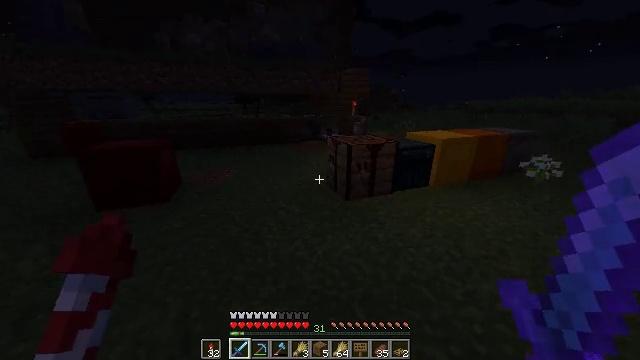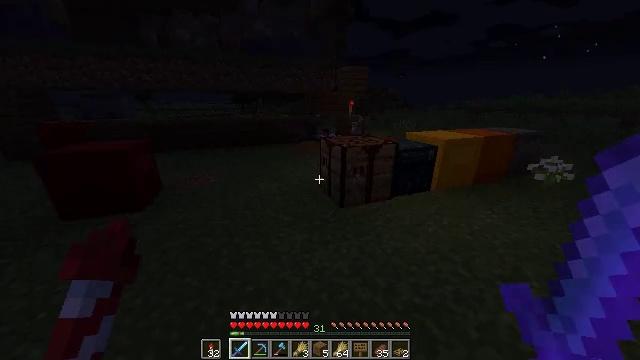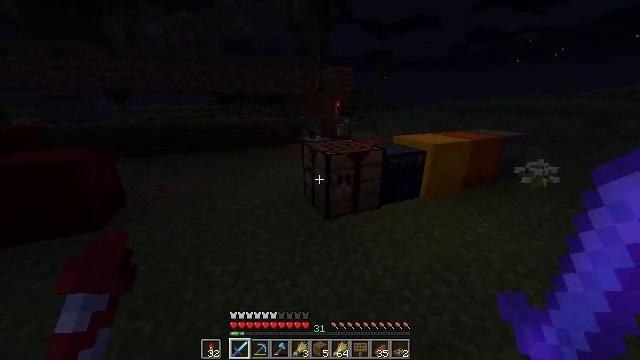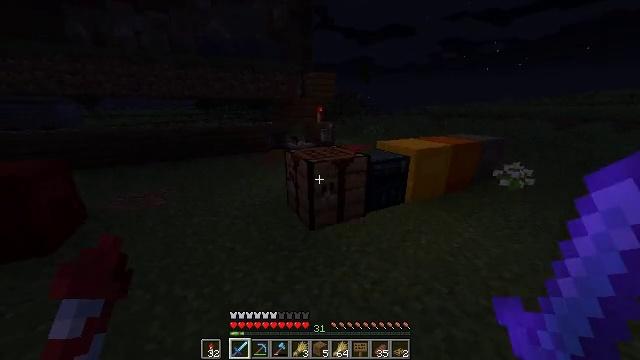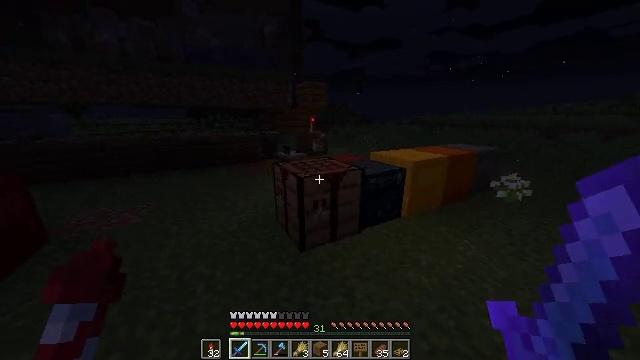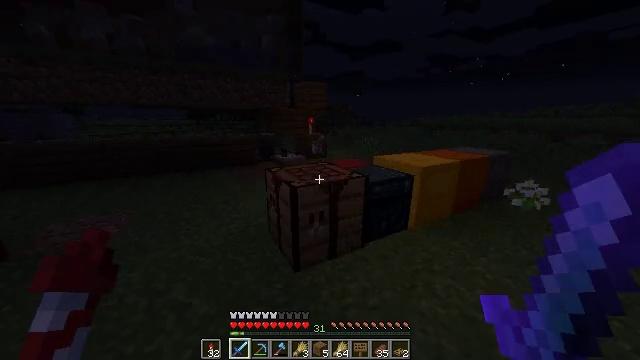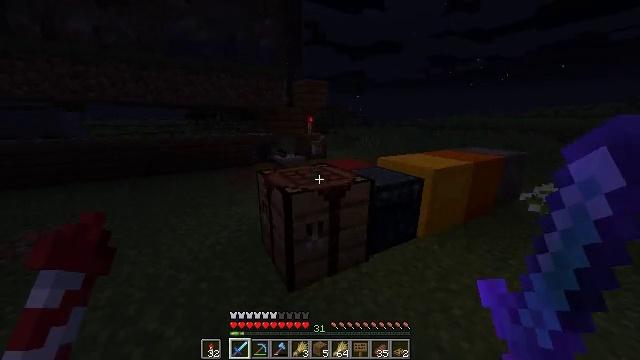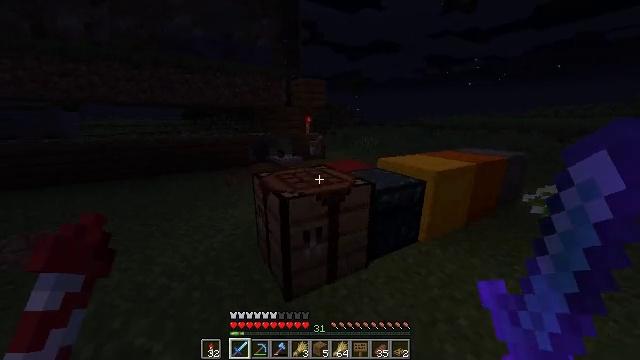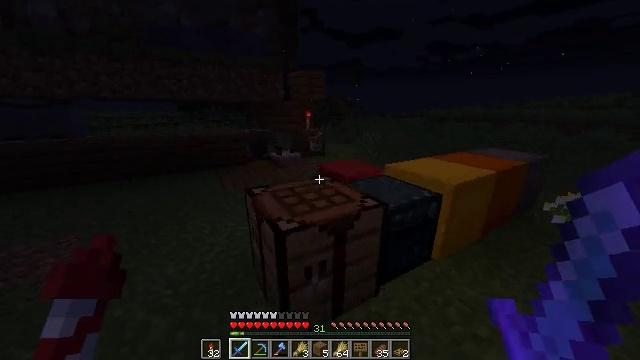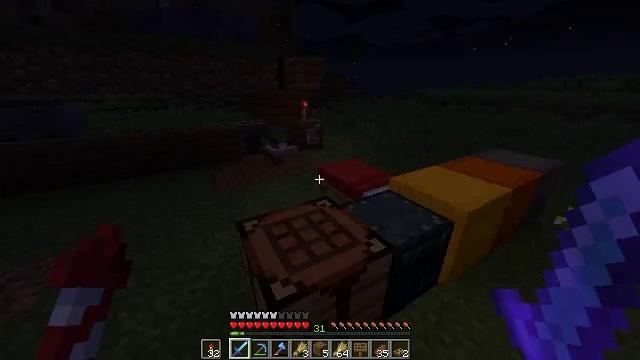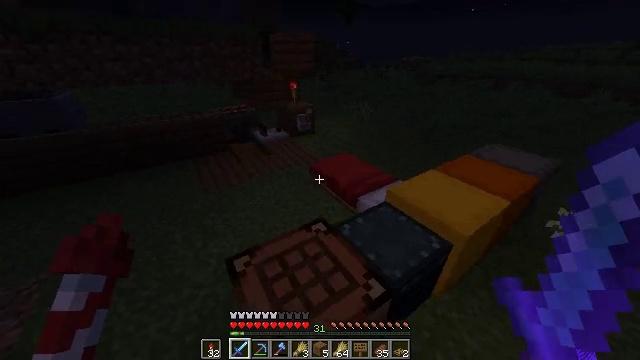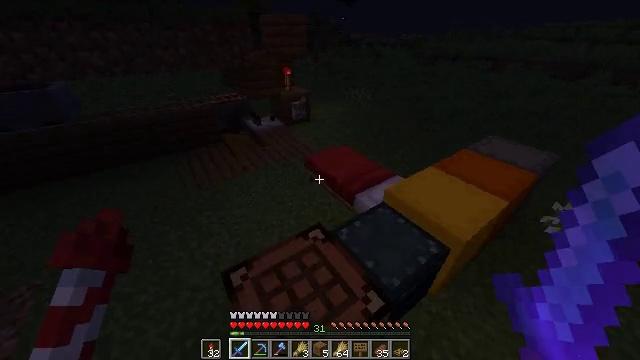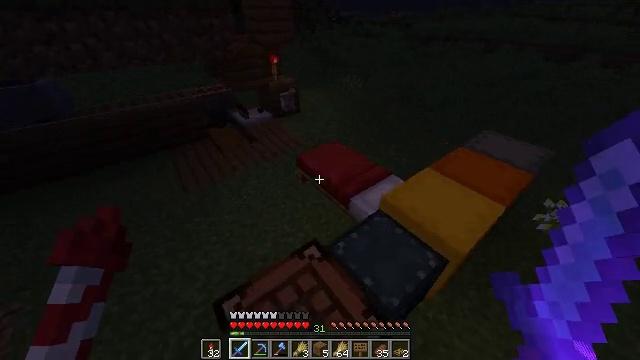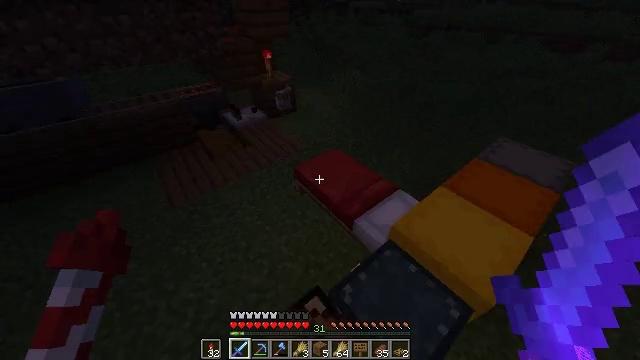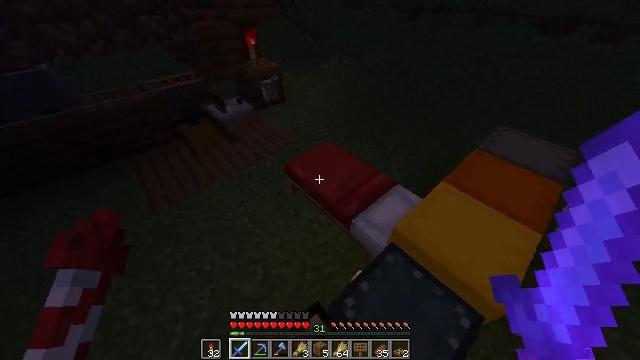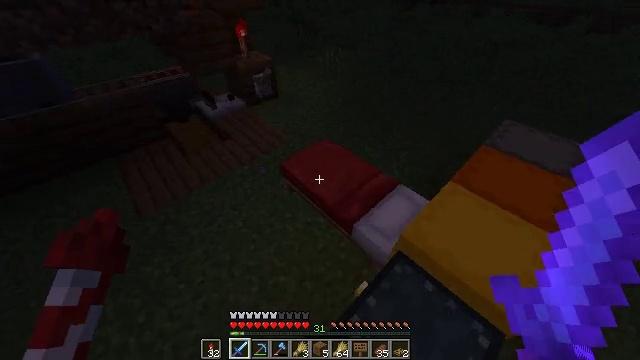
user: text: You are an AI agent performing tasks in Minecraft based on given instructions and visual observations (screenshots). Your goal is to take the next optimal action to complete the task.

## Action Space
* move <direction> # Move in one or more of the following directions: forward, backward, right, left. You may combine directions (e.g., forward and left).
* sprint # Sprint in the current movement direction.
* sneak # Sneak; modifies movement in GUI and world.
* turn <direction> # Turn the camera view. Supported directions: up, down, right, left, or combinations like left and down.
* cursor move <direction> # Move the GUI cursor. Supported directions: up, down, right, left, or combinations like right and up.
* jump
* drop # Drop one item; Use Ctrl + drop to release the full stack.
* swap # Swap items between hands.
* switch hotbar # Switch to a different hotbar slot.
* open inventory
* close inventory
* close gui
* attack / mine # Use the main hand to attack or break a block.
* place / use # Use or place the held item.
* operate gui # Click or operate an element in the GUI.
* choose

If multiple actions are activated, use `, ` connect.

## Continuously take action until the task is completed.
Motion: motion action
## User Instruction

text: Dismantle the red bed.
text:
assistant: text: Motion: move forward, sprint
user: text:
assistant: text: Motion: move forward, sprint, turn right
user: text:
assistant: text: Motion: move forward, sprint, turn right and up
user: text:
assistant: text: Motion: move forward, sprint, turn right and up
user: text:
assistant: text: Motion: move forward, sprint
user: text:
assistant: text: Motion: move forward, sprint
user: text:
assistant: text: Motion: move forward, sprint
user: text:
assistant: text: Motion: move forward, sprint, turn down, jump
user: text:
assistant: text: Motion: move forward, sprint, turn down, jump
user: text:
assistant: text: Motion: move forward, sprint, turn right and down, jump
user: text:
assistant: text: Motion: move forward, sprint, turn right and down
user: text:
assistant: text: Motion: move forward, sprint, turn right and down
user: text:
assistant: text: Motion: move forward, sprint, turn right and down
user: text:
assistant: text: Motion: move forward, sprint, turn right and down
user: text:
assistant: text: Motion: move forward, sprint, turn right and down
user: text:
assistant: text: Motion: move forward, sprint, turn right and down
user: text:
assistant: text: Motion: move forward, sprint, turn right and down
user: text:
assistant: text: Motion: move forward, turn right and down, use / place
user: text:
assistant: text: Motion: turn down, use / place
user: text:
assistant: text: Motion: use / place
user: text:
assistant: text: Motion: no_op
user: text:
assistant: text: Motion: no_op
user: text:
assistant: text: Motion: no_op
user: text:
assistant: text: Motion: turn right and down
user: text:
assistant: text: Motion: no_op
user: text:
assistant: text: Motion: no_op
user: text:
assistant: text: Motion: no_op
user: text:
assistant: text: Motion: no_op
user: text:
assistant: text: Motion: no_op
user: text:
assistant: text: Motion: no_op